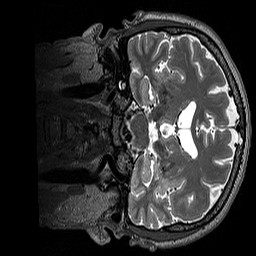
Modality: T2w
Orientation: coronal
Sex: male
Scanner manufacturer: siemens
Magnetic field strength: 3 T
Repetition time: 3.2 s
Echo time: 0.409 s